【题型】填空题　【知识点】解析几何　【难度】medium
已知点$P$是抛物线$y^2=8x$上一动点，点$Q$在圆$(x-5)^2+y^2=1$上运动，
则$P$与$Q$两点间最短距离为\underline{\qquad\qquad}.
【解答】
\vspace{0.5cm}
\noindent\textbf{【答案】$2\sqrt{6}-1$}

\vspace{0.5cm}
\noindent\textbf{【分析】因为点$P$在圆外，$P$与$Q$两点间最短距离是抛物线上的点到圆心距离减去圆的半径，设出点$P$坐标，}
\noindent\textbf{写出距离，再根据二次函数性质即可求解.}

\vspace{0.5cm}
\noindent\textbf{【详解】设抛物线$y^2=8x$上的点$P$坐标为$\left(\dfrac{y^2}{8},y\right)$，}
\noindent\textbf{圆$(x-5)^2+y^2=1$的圆心为$C(5,0)$，半径$r=1$.}
\noindent\textbf{点$P$到圆心$C$的距离$d=\sqrt{\left(\dfrac{y^2}{8}-5\right)^2+y^2}=\sqrt{\dfrac{y^4}{64}-\dfrac{5}{4}y^2+25+y^2}=\sqrt{\dfrac{y^4}{64}-\dfrac{1}{4}y^2+25}$.}
\noindent\textbf{令$t=y^2(t\geq0)$，则$d=\sqrt{\dfrac{t^2}{64}-\dfrac{1}{4}t+25}=\sqrt{\dfrac{1}{64}(t-8)^2+24}$，对其求最小值，}
\noindent\textbf{根据二次函数性质，当$t=8$时，$d$最小为$2\sqrt{6}$.}
\noindent\textbf{则$P$与$Q$两点间最短距离为$d_{\min}-r=2\sqrt{6}-1$.}
\noindent\textbf{故答案为：$2\sqrt{6}-1$}

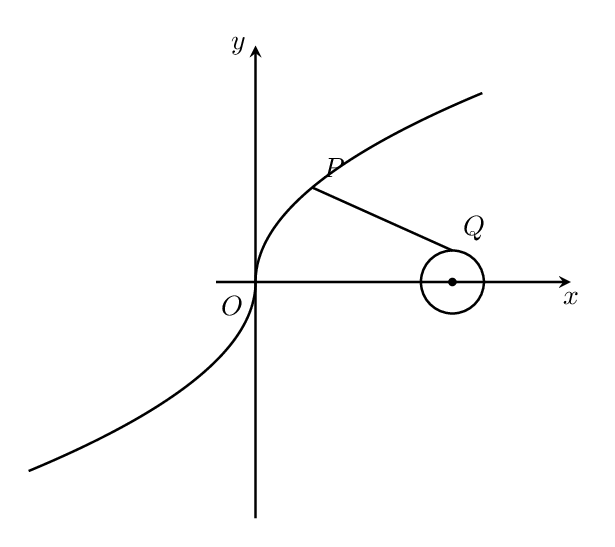